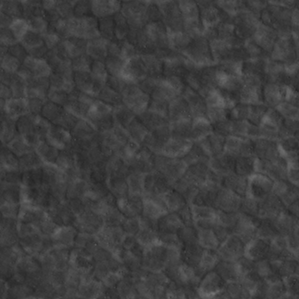
Label: non_frost